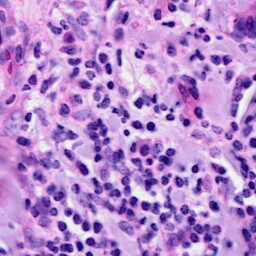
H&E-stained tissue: Breast